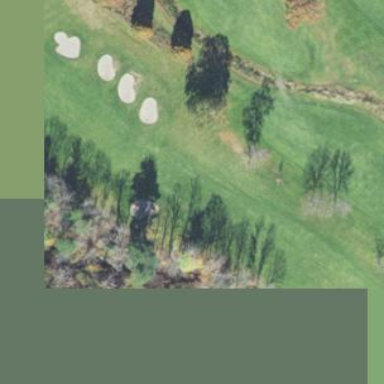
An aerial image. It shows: Grassy area designated as golf fairway.